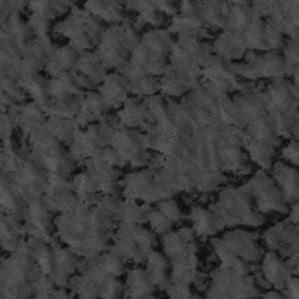
Label: frost